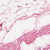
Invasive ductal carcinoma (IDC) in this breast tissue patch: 0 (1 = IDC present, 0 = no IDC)